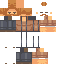
A male human skin with medium skin, wearing brown long hair dressed in a blue hoodie and brown pants, featuring a closed mouth.